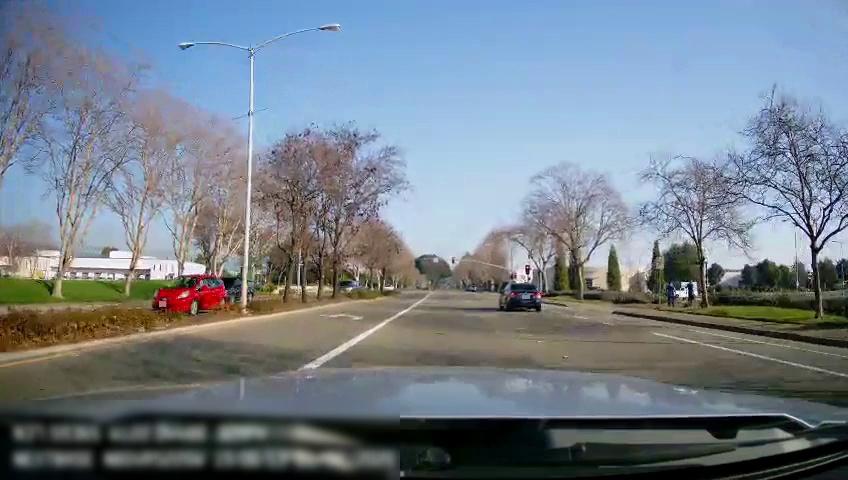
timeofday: Day
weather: Sunny
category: Drivable Space
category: Pedestrians
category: Pedestrians
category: Vehicles | Car
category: Vehicles | Car
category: Vehicles | SUV
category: Vehicles | SUV
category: Vehicles | Car
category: Lanes | Current Lane
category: Lanes | Current Lane
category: Lanes | Alternate Lane
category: Traffic | Lights